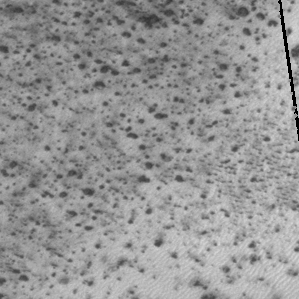
Label: frost